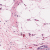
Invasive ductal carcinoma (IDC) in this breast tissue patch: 0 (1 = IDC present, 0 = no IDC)